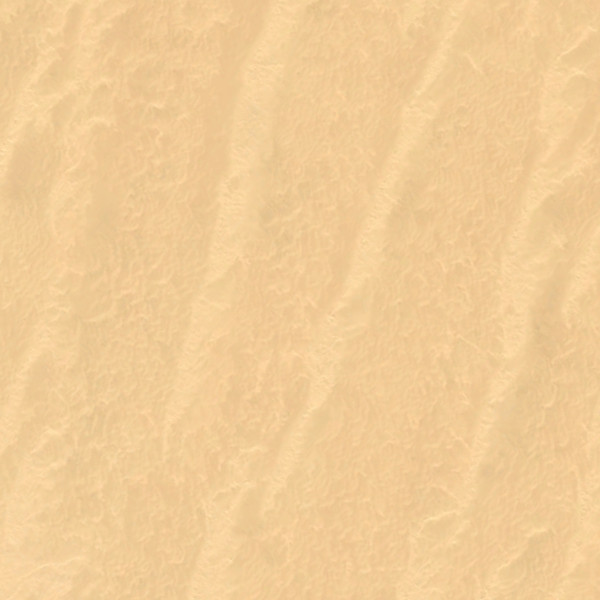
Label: Desert